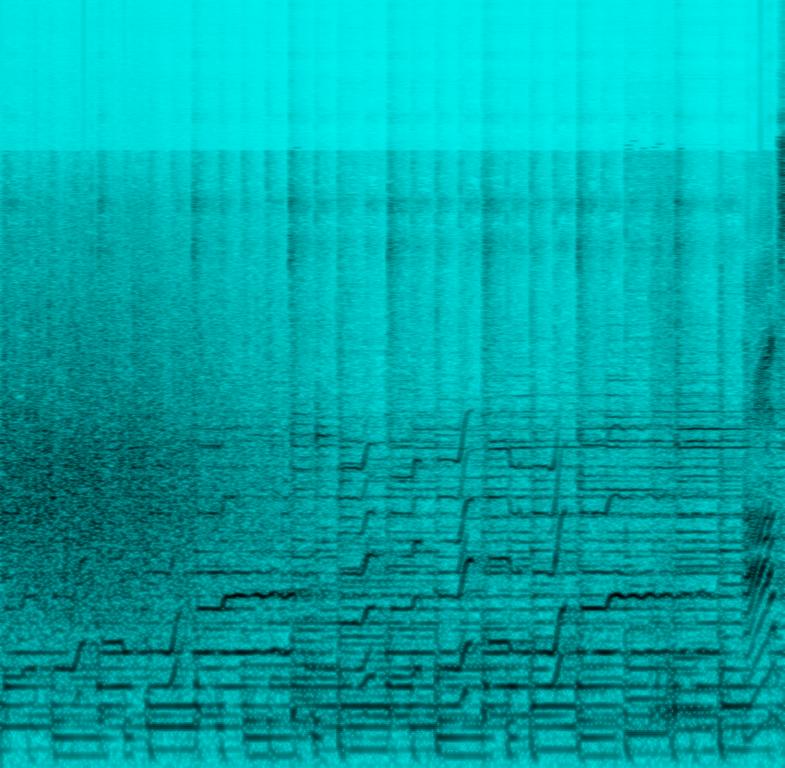
The low quality recording features a live performance of a country song that consists of an acoustic rhythm guitar, groovy bass guitar, shimmering hi hats, simple kick, punchy snare and steel guitar repetitive melody. At the end of the loop, there is a short snippet of passionate male vocal singing, while at the beginning there is a crowd clapping sound. It sounds joyful and addictive.